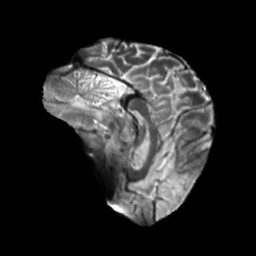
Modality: T2w
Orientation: sagittal
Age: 30
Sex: female
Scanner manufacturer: siemens
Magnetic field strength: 6.98 T
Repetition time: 7.776 s
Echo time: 0.076 s